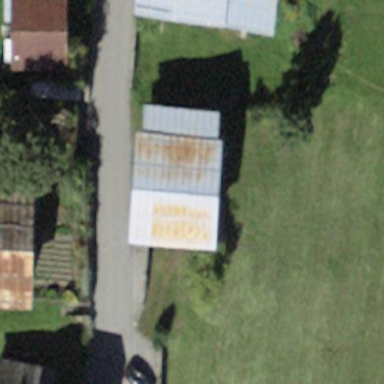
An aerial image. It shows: Shed building.